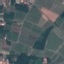
Label: PermanentCrop